Interaction volume radius: 5 \u00c5
Interaction volume height: 20 \u00c5
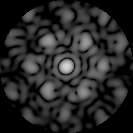
Disorder parameter: 0.5054